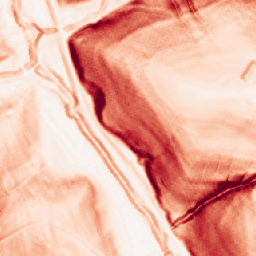
Category: morphological
Decomposition family: morphological_gradient
Decomposition parameters: size: 3
shape: diamond
Upsampling method: nearest
Upsampling parameters: scale: 4
Upsampling scale: 4